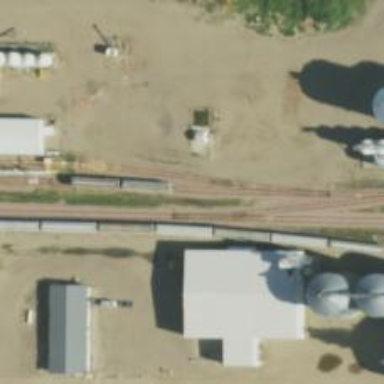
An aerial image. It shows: Railway siding with rails.